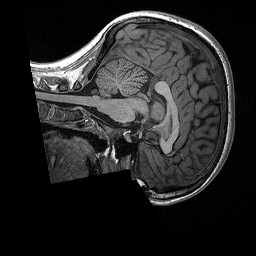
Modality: T1w
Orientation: sagittal
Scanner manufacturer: siemens
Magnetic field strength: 3 T
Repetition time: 2.3 s
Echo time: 0.00298 s